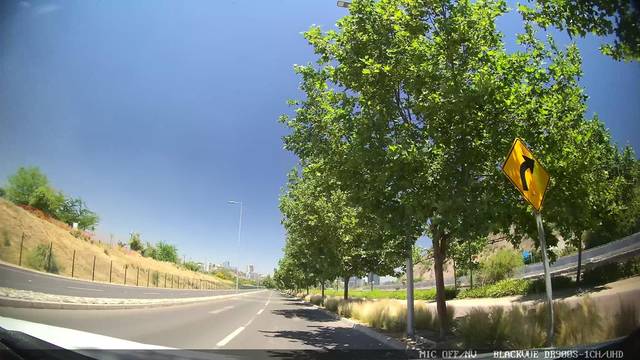
Region: Chile
Coordinates: -33.401, -70.603